Question: I am building a program that prints out info into an .xlsx file using Apache POI and it seems to be working great, but a hiccup has developed as I have added more lines to the print out process. I am using a HashMap with an integer key and a string object array to store the info and then it writes to the excel file. Everything works great until the line with key 17. The program starts to mix up the lines and prints them out of order. Here is the code and below that is how it prints out. Notice how lines 17 and 18 get mixed and how the 2 blank line are left out. What am I missing that could be causing this craziness? Thanks all!
'''
XSSFWorkbook workbook = new XSSFWorkbook();
XSSFSheet sheet = workbook.createSheet("Estimate");
//Create a new row in current sheet
Row row = sheet.createRow(0);
//Create a new cell in current row
Cell cell = row.createCell(0);
//Set value to new value
cell.setCellValue("");
Map<Integer, Object[]>
data = new HashMap<Integer, Object[]>();
data.put(0, new Object[] {"", "SIZE 1 (in inches)", "SIZE 2 (in inches)", "PRICE"});
data.put(1, new Object[] {"P-BOARD:" });
data.put(2, new Object[] {""});
data.put(3, new Object[] {"","AMOUNT PER SQFT", "COUNT", "PRICE"});
data.put(4, new Object[] {"SCREWS:"});
data.put(5, new Object[] {""});
data.put(6, new Object[] {"", "PRICE 50 lb BAG", "PRICE 25 lb BAG"});
data.put(7, new Object[] {"MORTAR:"});
data.put(8, new Object[] {""});
data.put(9, new Object[] {"", "PRICE"});
data.put(10, new Object[] {"TROWEL"});
data.put(11, new Object[] {""});
data.put(12, new Object[] {"", "PRICE"});
data.put(13, new Object[] {"GROUT FLOAT"});
data.put(14, new Object[] {""});
data.put(15, new Object[] {"", "PRICE"});
data.put(16, new Object[] {"LARGE BUCKET"});
data.put(17, new Object[] {""});
data.put(18, new Object[] {""});
data.put(19, new Object[] {"TILE DIMENSION 1", "TILE DIMENSION 2", "BRAND", "PRICE"});
Set<Integer> keyset = data.keySet();
int rownum = 0;
for (Integer key : keyset)
{
Row row1 = sheet.createRow(rownum++);
Object [] objArr = data.get(key);
int cellnum = 0;
for (Object obj : objArr)
{
Cell cell1 = row1.createCell(cellnum++);
if(obj instanceof Date)
cell1.setCellValue((Date)obj);
else
if(obj instanceof Boolean)
cell1.setCellValue((Boolean)obj);
else
if(obj instanceof String)
cell1.setCellValue((String)obj);
else
if(obj instanceof Double)
cell1.setCellValue((Double)obj);
}
}
'''

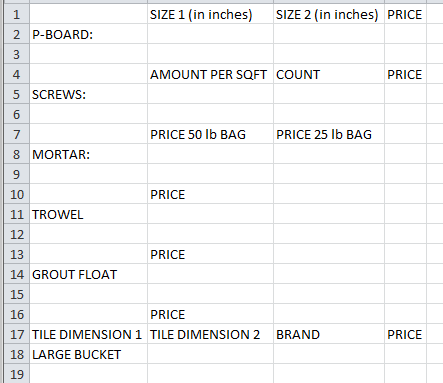
Answer: A java HashMap has no inherent order. See <URL> for a longer answer.
Why are you using a Map in the first place and not just a List?
If you want to continue using a HashMap. Order your keySet before iterating it.
Here is how you can get a sorted list of your Integer keys:
'''
List<Integer> keys = new ArrayList<>( data.keySet() );
Collections.sort( keys );
'''